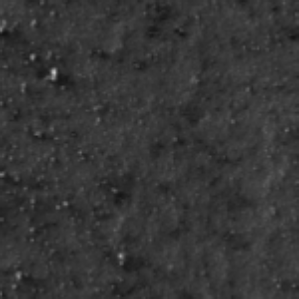
Label: frost